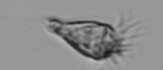
Label: Paratontonia_gracillima